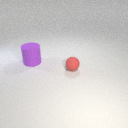
large purple rubber cylinder behind small red rubber sphere